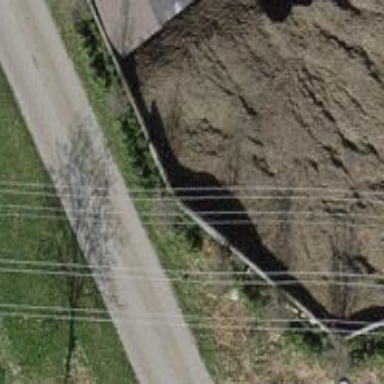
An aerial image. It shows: Retaining wall.